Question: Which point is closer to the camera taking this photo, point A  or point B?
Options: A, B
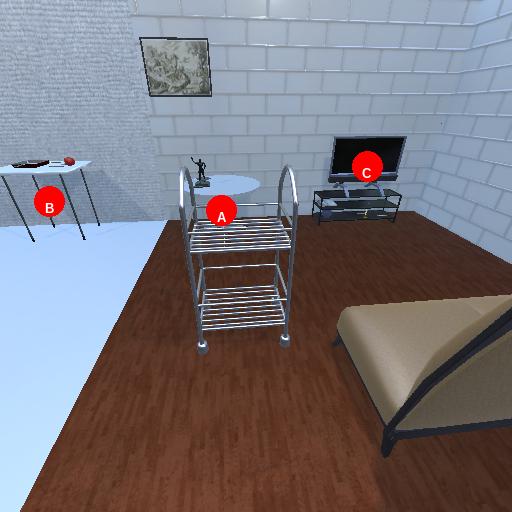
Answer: A